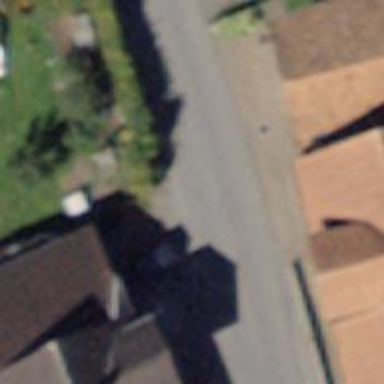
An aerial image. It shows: Post box.